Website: home-depot
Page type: billing-address
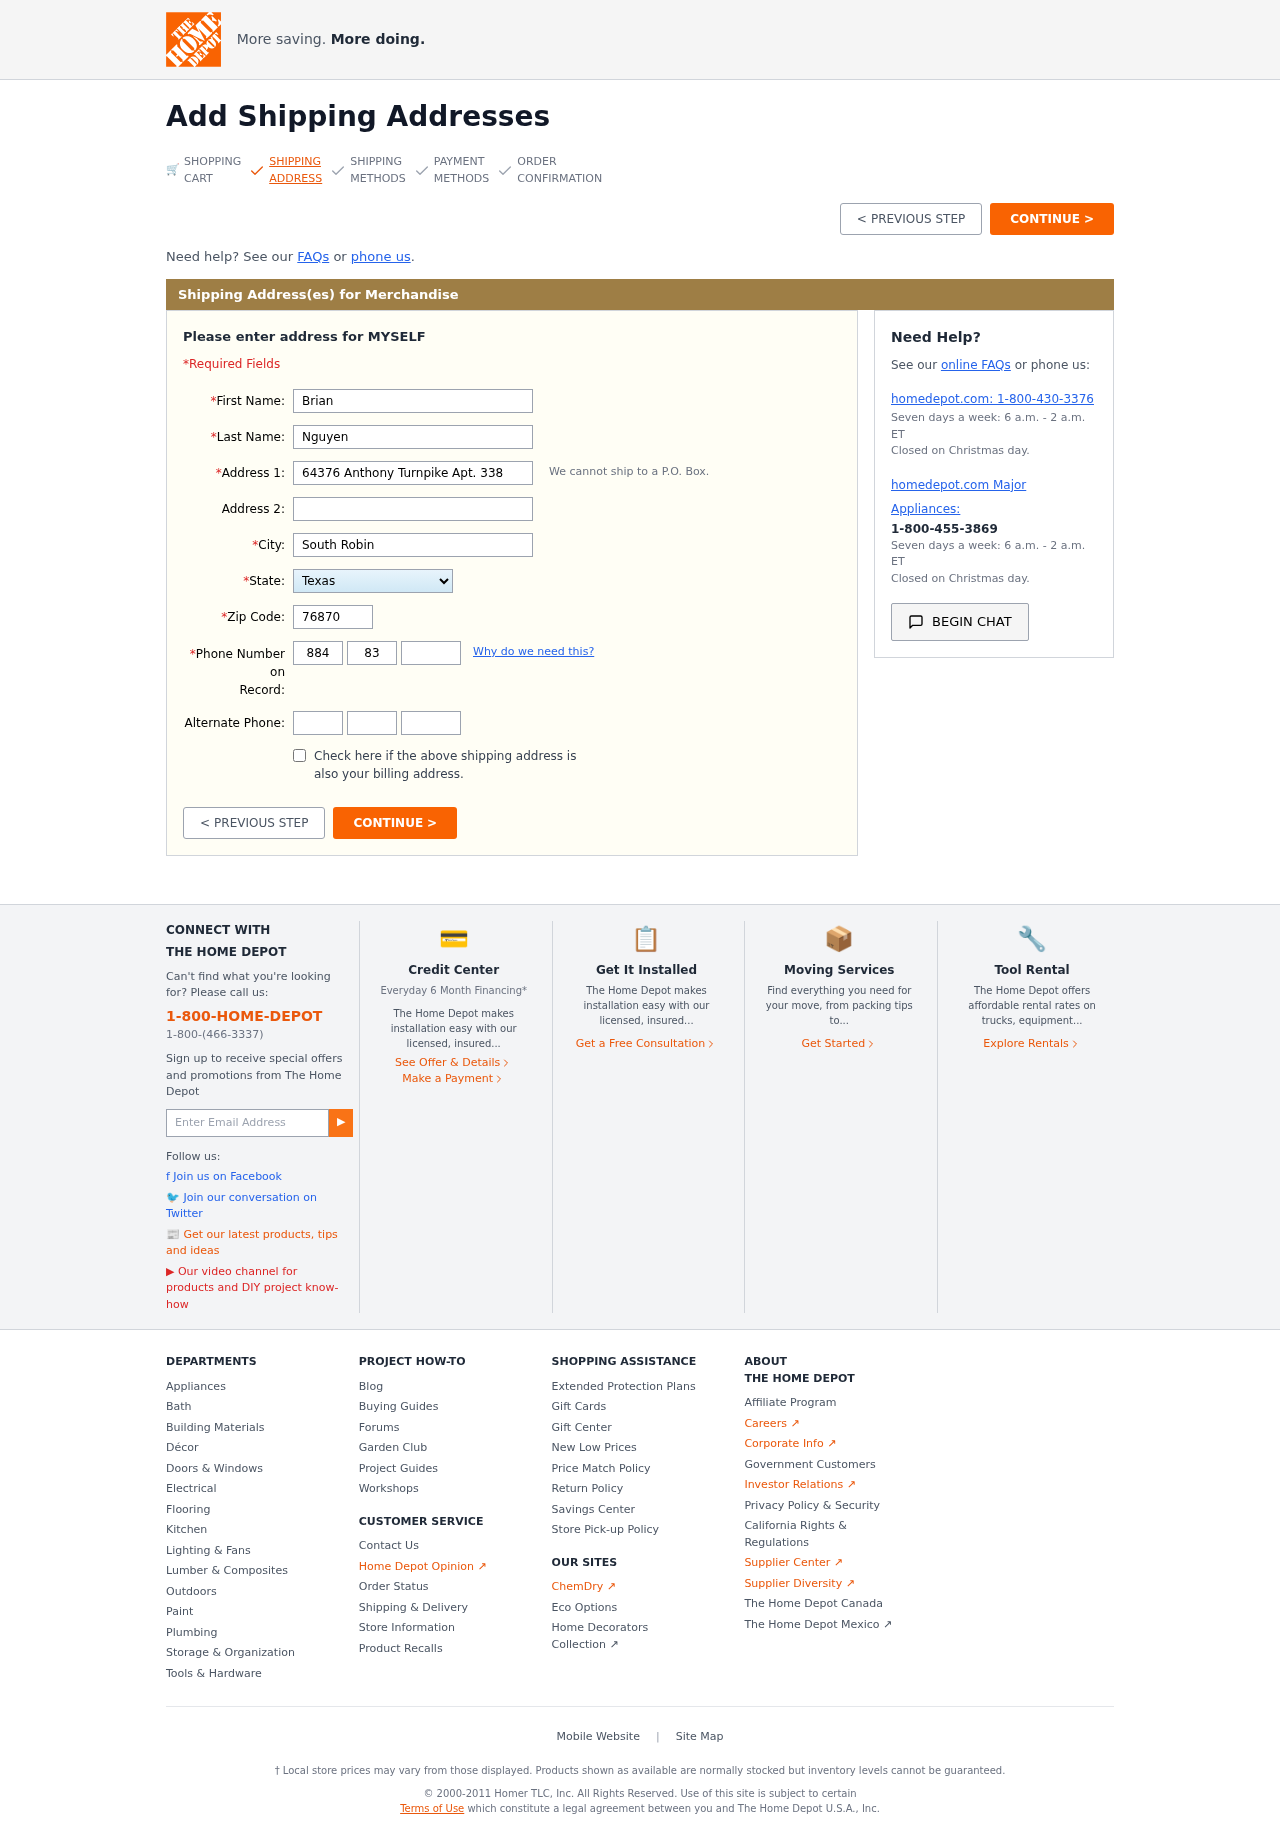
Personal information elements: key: PII_STATE
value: Texas
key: PII_FIRSTNAME
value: Brian
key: PII_LASTNAME
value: Nguyen
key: PII_STREET
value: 64376 Anthony Turnpike Apt. 338
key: PII_CITY
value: South Robin
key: PII_POSTCODE
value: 76870
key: PII_PHONE_AREA
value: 884
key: PII_PHONE_PREFIX
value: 839
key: PII_PHONE_LINE
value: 4861
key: PII_PHONE_ALT_AREA
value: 805
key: PII_PHONE_ALT_PREFIX
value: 597
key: PII_PHONE_ALT_LINE
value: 6755